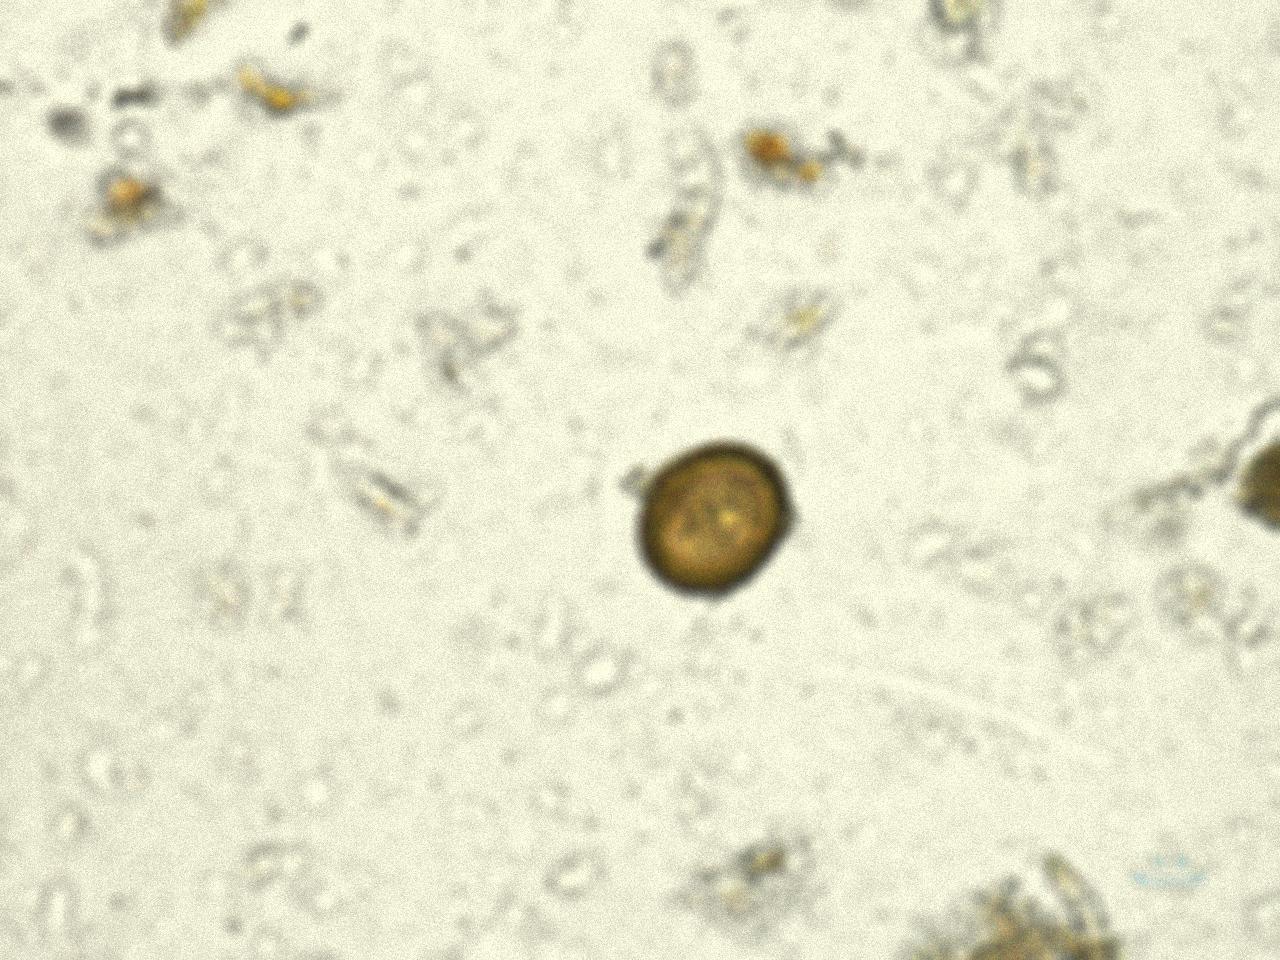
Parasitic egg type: Taenia spp. egg